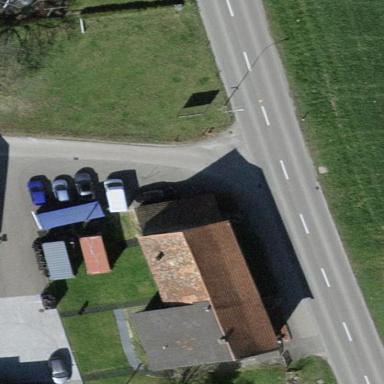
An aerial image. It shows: Simple and straightforward house.